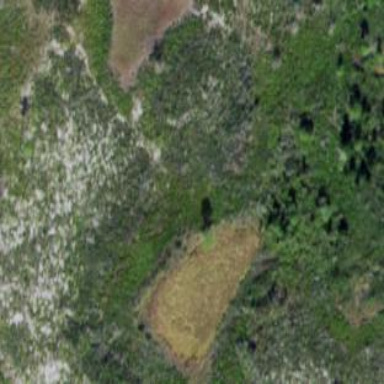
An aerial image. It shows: Marsh wetland.